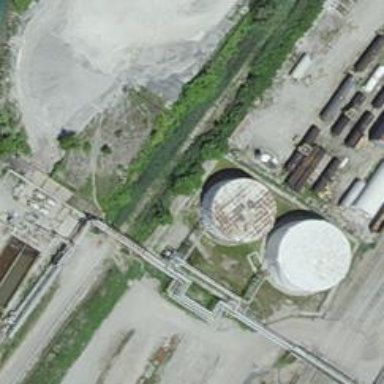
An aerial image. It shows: Storage tank with man-made structure.